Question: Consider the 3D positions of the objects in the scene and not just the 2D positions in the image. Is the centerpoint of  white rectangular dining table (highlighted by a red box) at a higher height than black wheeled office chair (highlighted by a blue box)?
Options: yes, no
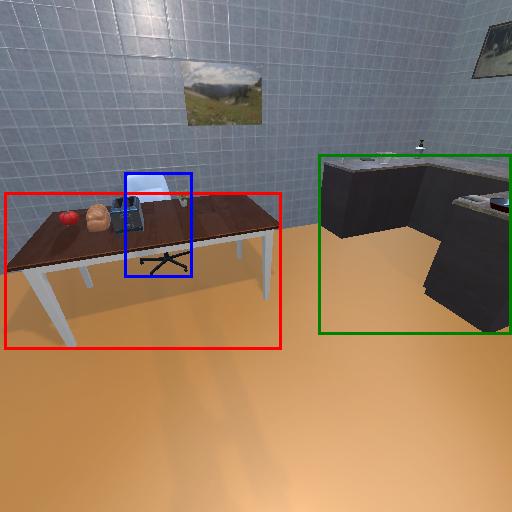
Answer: yes